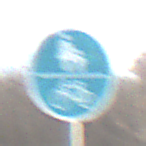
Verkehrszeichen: GemeinsamerGehUndRadweg
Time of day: MorningAfternoon
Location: Outdoor (Nature)
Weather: PartlyCloudy
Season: NotSpecified
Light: Natural